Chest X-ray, PA view. Patient: 60 years old, sex M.
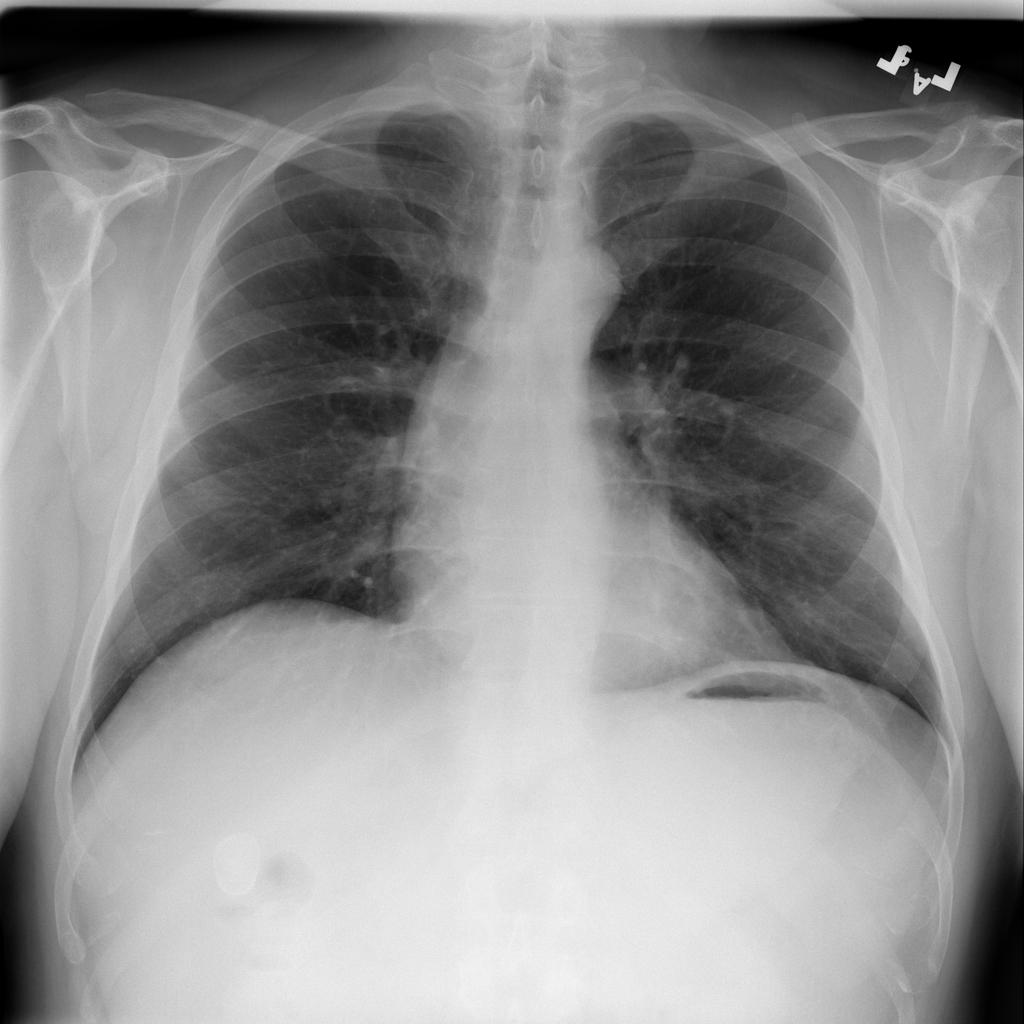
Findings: No Finding